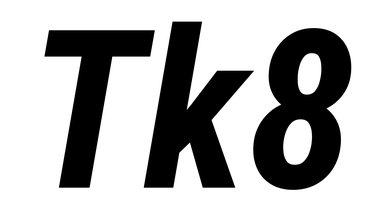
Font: Roboto-Italic_Condensed_Bold_Italic